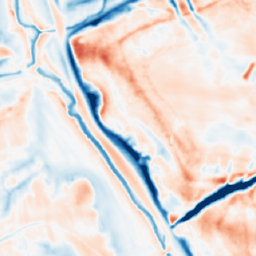
Category: multiscale
Decomposition family: dog_multiscale
Decomposition parameters: sigma_ratio: 2
n_scales: 3
base_sigma: 1
Upsampling method: nearest
Upsampling parameters: scale: 2
Upsampling scale: 2